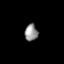
Tissue: prostate
Cell type: T cells
Senescence score: 0.2683
Nuclear area (px): 217
Mean DAPI intensity: 144.203